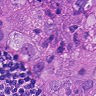
Metastatic tissue present: yes